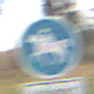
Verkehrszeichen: Reitweg
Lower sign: PersonengruppenFrei1
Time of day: MorningAfternoon
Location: Outdoor (Nature)
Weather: Overcast
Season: NotSpecified
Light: Natural